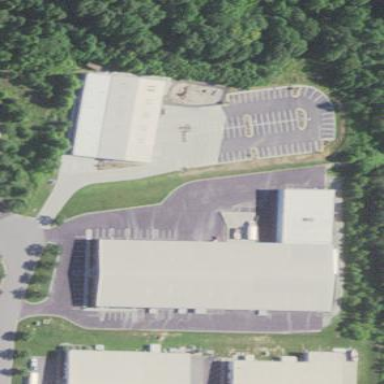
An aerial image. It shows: Commercial building.